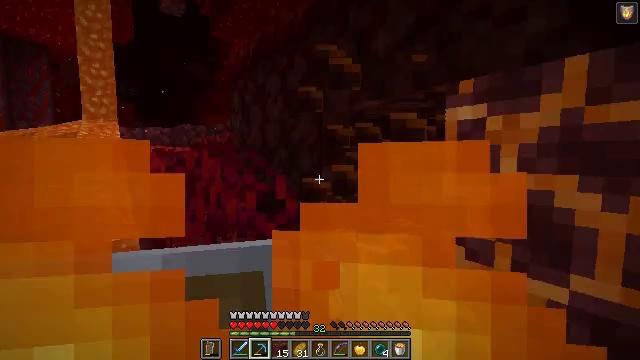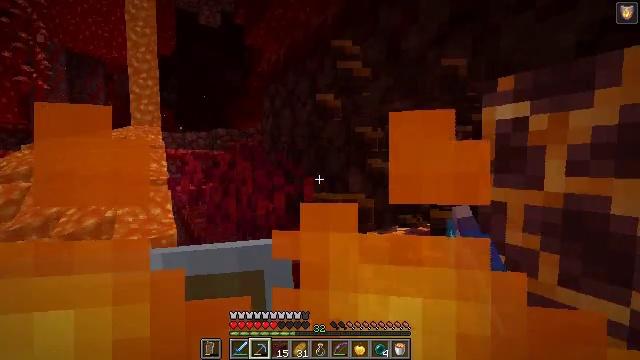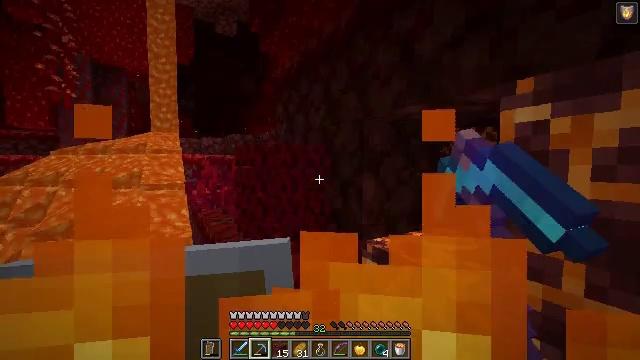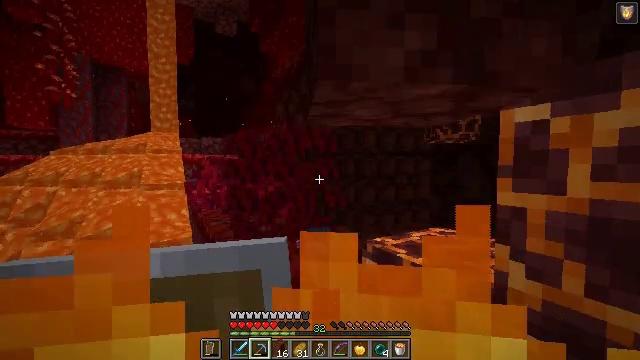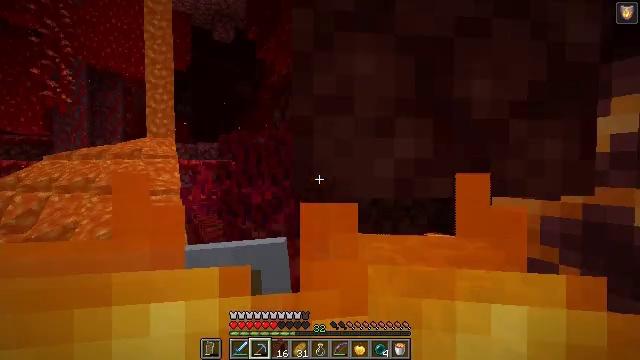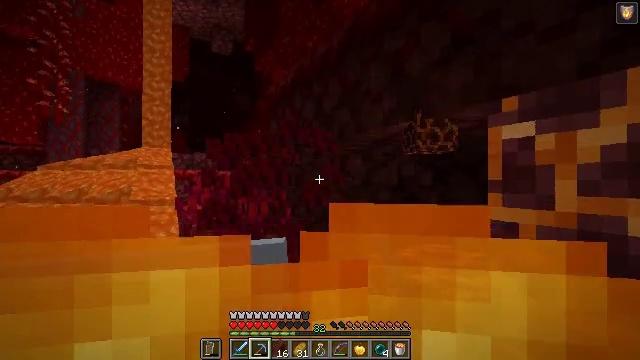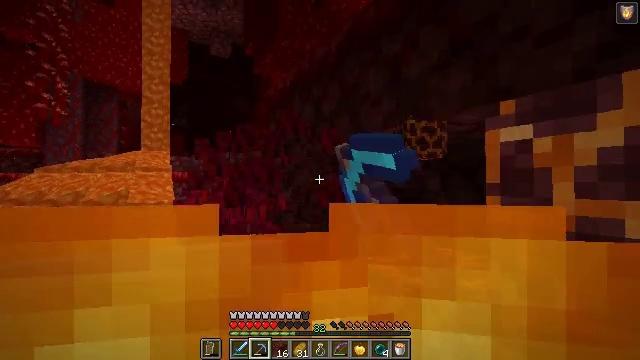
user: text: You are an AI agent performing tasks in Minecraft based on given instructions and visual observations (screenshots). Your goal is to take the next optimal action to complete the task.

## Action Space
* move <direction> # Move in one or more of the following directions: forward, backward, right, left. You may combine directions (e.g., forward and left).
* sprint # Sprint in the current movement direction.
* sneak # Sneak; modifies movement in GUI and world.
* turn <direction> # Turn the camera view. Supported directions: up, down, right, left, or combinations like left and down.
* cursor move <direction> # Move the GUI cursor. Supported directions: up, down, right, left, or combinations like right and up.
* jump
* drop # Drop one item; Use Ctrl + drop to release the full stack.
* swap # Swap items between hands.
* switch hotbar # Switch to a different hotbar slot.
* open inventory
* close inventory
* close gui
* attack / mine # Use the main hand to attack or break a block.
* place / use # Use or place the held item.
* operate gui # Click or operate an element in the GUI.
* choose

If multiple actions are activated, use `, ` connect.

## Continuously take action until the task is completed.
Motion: motion action
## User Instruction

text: Attack the ground to get crimson roots.
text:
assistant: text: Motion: turn left, attack / mine
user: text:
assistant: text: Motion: turn left and up, attack / mine
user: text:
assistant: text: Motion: attack / mine
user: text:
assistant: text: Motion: turn up, attack / mine
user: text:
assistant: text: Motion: turn up, attack / mine
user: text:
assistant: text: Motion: attack / mine
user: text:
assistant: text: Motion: attack / mine